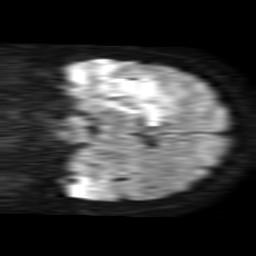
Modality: TRACE
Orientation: coronal
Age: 42
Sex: female
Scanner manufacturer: philips
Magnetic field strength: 1.5 T
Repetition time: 3.398 s
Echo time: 0.06922 s